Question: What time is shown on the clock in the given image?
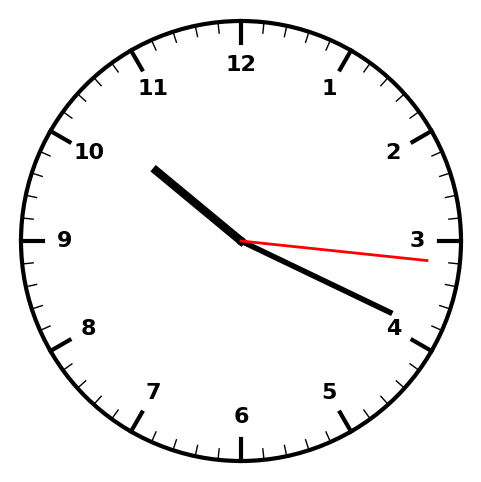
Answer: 10:19:16